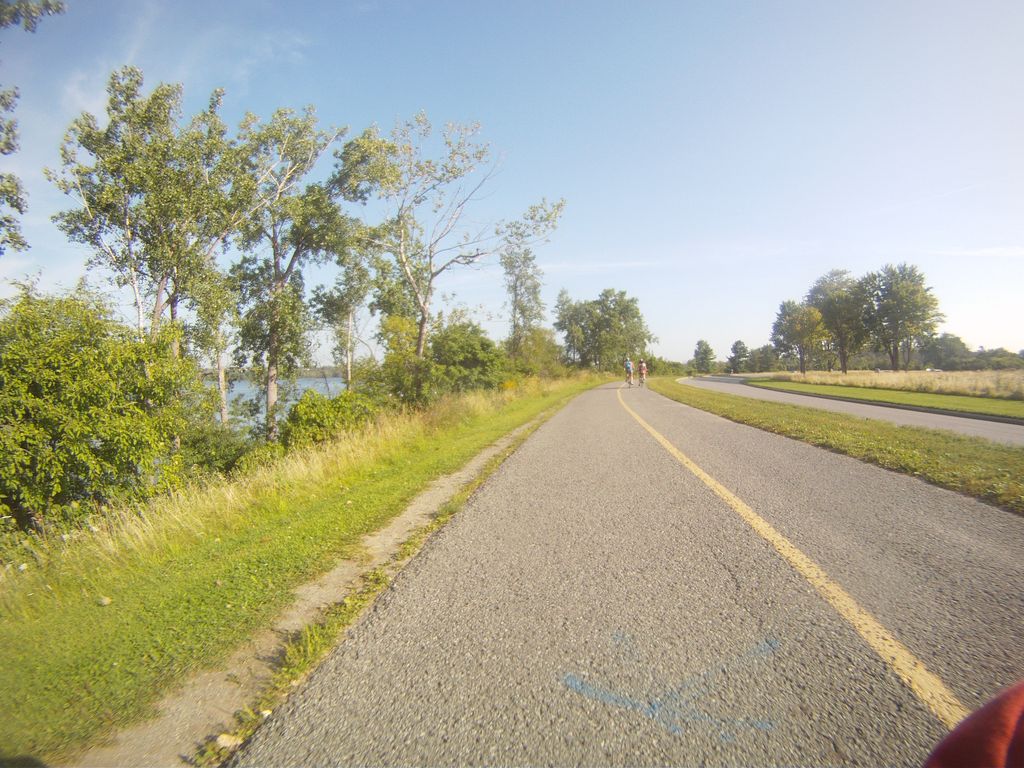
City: ottawa-gatineau